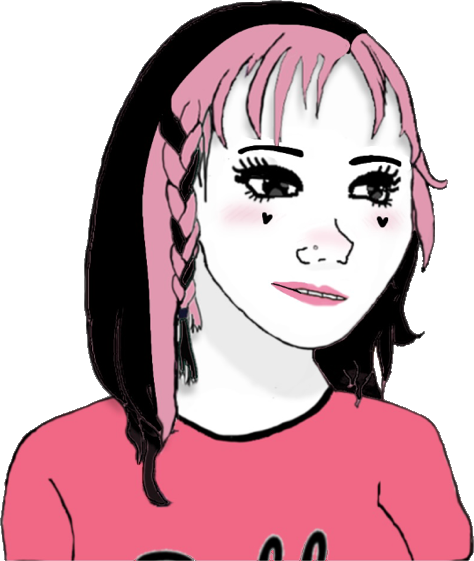
Label: 5_Daddys_Girl